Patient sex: F
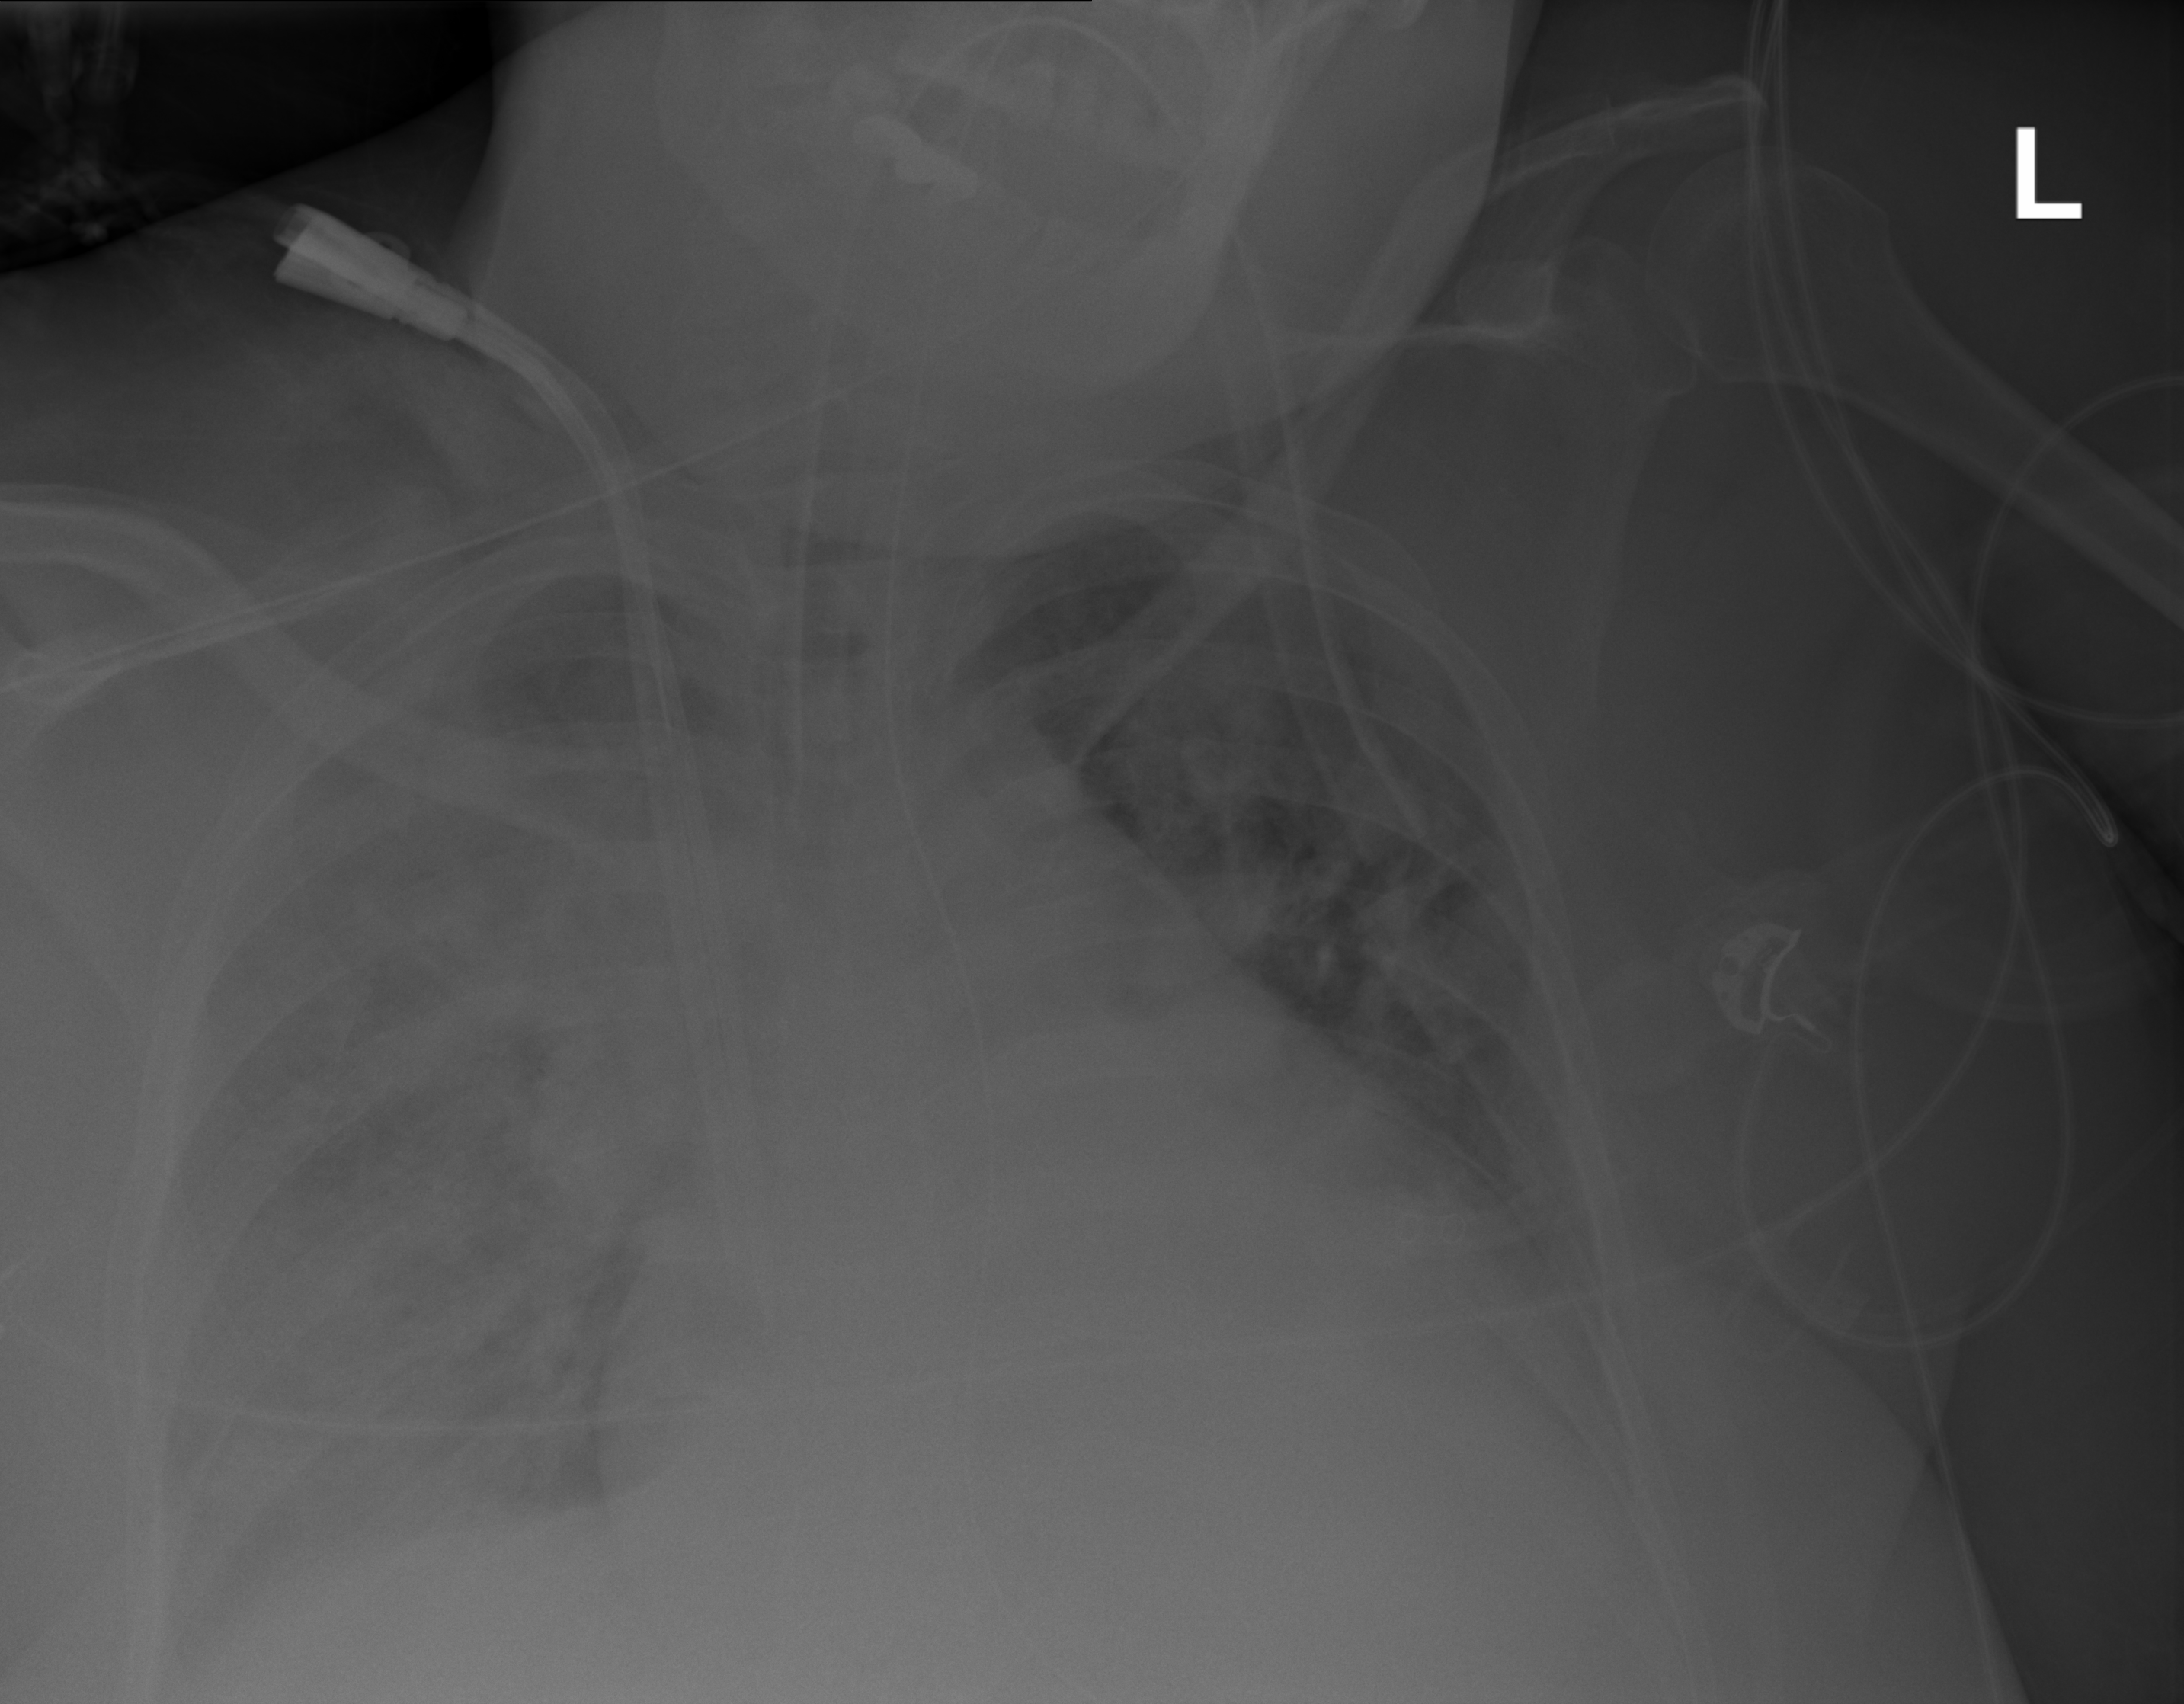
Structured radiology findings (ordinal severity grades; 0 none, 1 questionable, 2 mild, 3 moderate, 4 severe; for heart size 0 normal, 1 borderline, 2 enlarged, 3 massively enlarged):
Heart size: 3
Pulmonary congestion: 2
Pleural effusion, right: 2
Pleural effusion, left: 1
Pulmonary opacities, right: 4
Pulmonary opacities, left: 2
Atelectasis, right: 2
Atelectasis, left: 3